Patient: sex M, age 49
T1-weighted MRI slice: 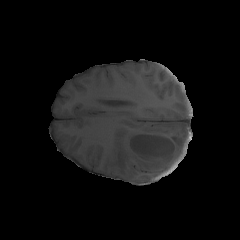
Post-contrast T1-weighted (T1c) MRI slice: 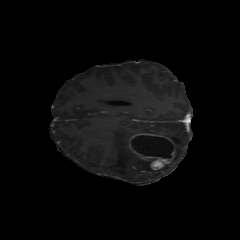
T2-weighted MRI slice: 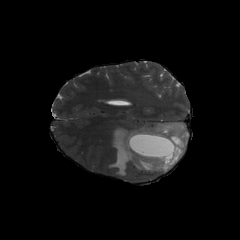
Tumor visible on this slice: yes
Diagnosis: Astrocytoma, IDH-mutant
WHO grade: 4